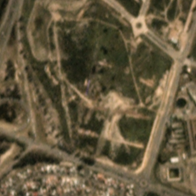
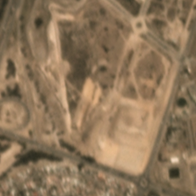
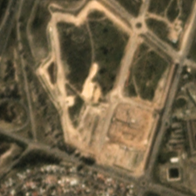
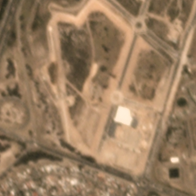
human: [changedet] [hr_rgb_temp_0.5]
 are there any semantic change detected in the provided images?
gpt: some buildings appeared and trees are removed .

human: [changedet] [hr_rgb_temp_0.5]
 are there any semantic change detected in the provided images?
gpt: deforestation occurred and roads are built .

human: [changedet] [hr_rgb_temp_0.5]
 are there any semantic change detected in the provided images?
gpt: Many trees are replaced by new buildings and roads .

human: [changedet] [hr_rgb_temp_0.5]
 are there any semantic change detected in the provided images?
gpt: A building appeared beside the road at the bottom right side and many trees disappeared .

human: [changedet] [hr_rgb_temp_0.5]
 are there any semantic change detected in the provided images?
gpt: many roads and a building appeared in the scene and vegetation disappeared .